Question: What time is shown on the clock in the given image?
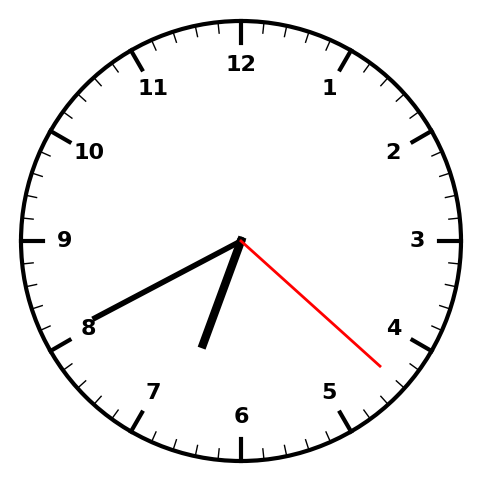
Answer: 06:40:22